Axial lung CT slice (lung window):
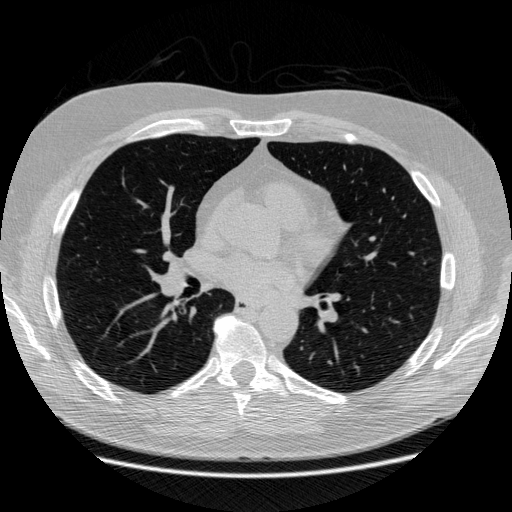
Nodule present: no